Question: I'm coding a chat/server client and I'm having some issues trying to get resizing working correctly.
I have a chat form that looks like this.

I'm wanting to keep the top labels, textbox, and buttons the same size and in the same exact spot. I want to adjust the chat textbox, the listbox, and the textbox at the bottom that you type the message to. The send button I want to stay the same size also and always to the right of the send textbox. I'm having a really hard time trying to figure out how to code the resizing part of the code.
I could really use some assistance I've tried many things like.
'txtchat.height = me.scaleheight - 100' adding the 100 in there to try and take off some for the controls on the top of the form. Also tried
'txtchat.height = me.scaleheight - txtsend.height - 100' and a ton of other things. I guess I just don't understand how this resizing works.
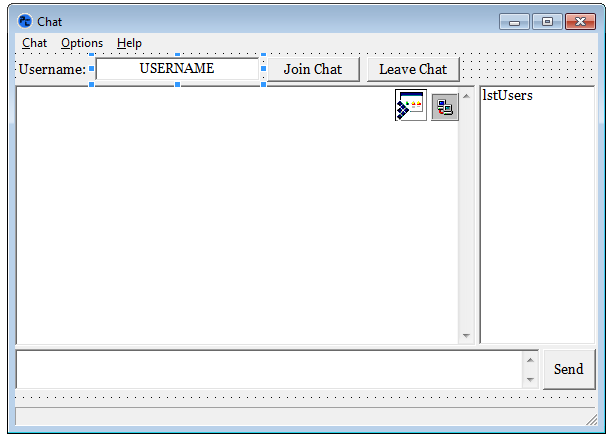
Answer: As I said, this would be much simpler in .Net (Winforms has docking panels that automate this) but here's what you need to do in VB6:
I don't have VB6 installed so I'm not going to write out the code but the steps should be enough to get it right.
I assume txtSend is the textbox to the left of the Send button. To get the size of the chat box, you need to:
'''
Bottom_area_height = Statusbar.Height + Statusbar_Padding + _
txtSend.Height + txtSend_Padding
txtChat.Height = ScaleHeight - (txtChat.Top + Bottom_area_height) ' Fixed here
txtChat.Width = ScaleWidth - lstUsers.Width
txtSend.Top = ScaleHeight - Bottom_area_height
txtSend.Width = ScaleWidth - btnSend.Width
btnSend.Top = txtSend.Top
'''
The padding values are the vertical gaps between the controls - the status bar padding looks like 2 grid cells and the padding for txtSend seems to be half a grid cell. You're not using the grid properly and it makes it very hard to see the distances of controls.
To add horizontal padding, just move the controls' left edge to where you want to have the left margin and then subtract the margin twice from the width of the textbox (to account for both margins).
'''
txtChat.Width = ScaleWidth - (txtChat.Left * 2 + User_list_padding)
txtSend.Width = ScaleWidth - (txtSend.Left * 2 + Send_button_padding)
btnSend.Left = ScaleWidth - (btnSend.Width + Send_button_padding)
'''
The padding values are the horizontal gaps between the controls, if you want any.